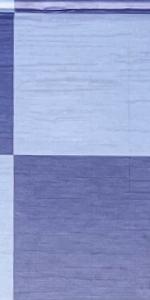
Label: Empty